Aerial crown-view tile of a tropical tree (Barro Colorado Island, Panama), acquired 20250818:
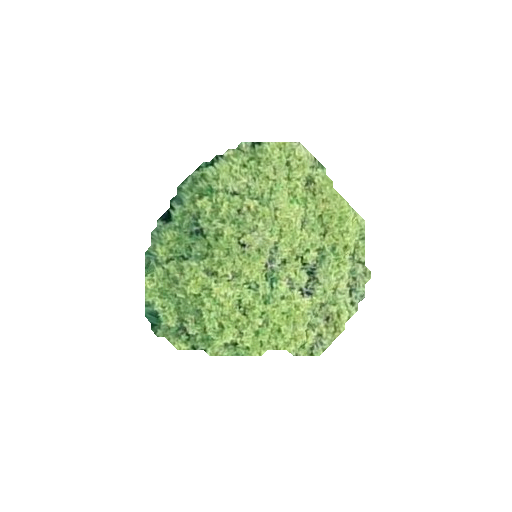
Species: Alseis blackiana
GBIF accepted scientific name: Alseis blackiana
Crown area: 54.243 m²